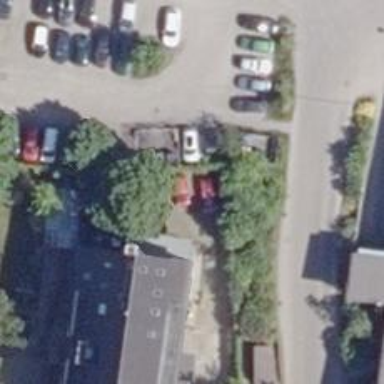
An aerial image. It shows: Normal parking space.